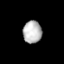
Tissue: lung
Cell type: Epithelial cells
Senescence score: 0.1953
Nuclear area (px): 410
Mean DAPI intensity: 184.99